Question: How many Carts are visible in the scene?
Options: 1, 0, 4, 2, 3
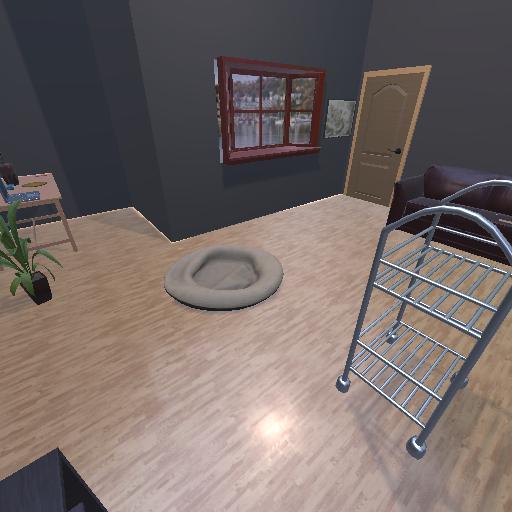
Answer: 1